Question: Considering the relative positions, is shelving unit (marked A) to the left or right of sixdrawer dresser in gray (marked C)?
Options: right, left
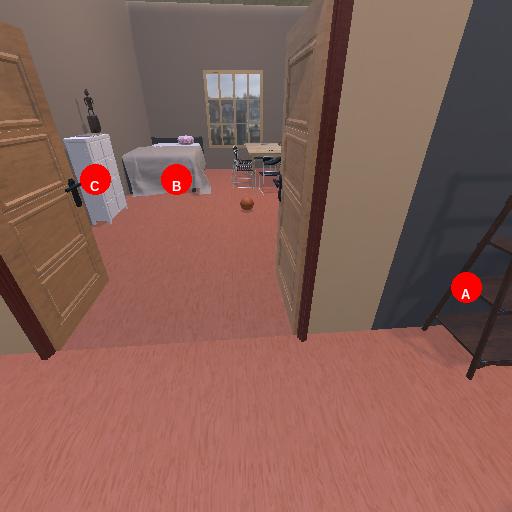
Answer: right